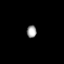
Tissue: prostate
Cell type: Fibroblasts
Senescence score: 0.7816
Nuclear area (px): 118
Mean DAPI intensity: 156.288